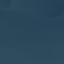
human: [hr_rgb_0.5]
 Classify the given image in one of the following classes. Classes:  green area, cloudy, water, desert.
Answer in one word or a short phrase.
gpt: water